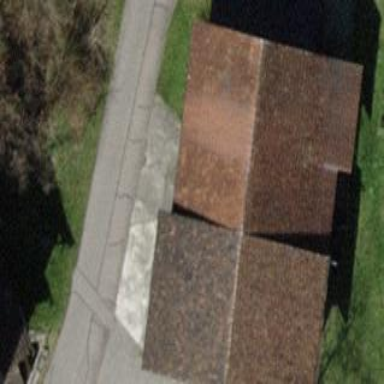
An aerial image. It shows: Gabled roof on farm auxiliary building.